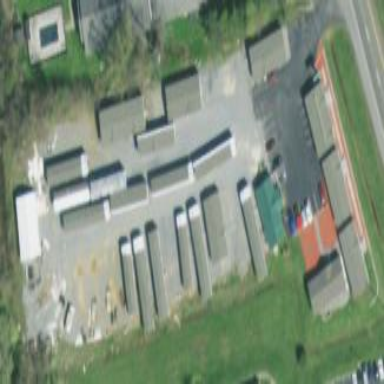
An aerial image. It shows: Shop specializing in mobile homes.